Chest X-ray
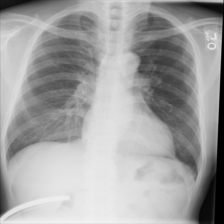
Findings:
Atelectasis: negative
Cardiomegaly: negative
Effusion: negative
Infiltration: negative
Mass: negative
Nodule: negative
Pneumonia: negative
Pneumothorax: negative
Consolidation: negative
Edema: negative
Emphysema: negative
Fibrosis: negative
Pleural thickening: negative
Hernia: negative